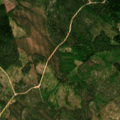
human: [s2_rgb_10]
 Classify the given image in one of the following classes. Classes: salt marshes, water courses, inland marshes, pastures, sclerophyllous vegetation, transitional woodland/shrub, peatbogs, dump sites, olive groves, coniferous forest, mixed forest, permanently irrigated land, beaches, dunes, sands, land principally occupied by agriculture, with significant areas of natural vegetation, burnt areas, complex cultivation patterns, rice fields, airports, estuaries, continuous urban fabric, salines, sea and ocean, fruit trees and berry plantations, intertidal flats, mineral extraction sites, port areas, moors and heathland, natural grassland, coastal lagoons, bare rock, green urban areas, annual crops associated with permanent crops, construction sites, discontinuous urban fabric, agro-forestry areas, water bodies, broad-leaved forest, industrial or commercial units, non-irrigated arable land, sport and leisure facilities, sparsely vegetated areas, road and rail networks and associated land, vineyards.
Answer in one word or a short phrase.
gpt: coniferous forest, mixed forest, transitional woodland/shrub